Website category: sports
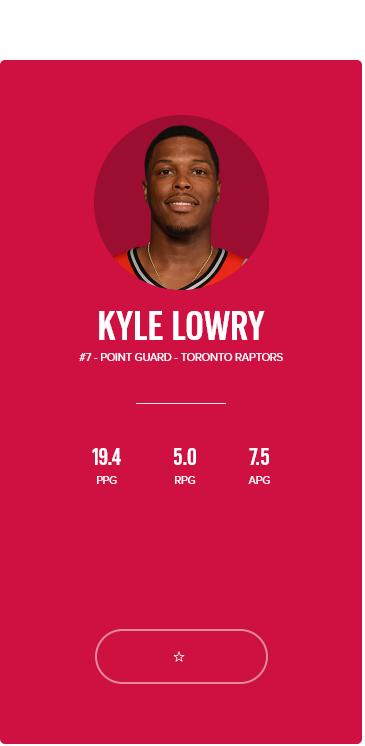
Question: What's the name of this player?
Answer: KYLE LOWRY

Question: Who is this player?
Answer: KYLE LOWRY

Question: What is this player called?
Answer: KYLE LOWRY

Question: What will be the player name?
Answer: KYLE LOWRY

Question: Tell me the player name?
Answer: KYLE LOWRY

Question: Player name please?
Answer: KYLE LOWRY

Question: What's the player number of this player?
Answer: #7

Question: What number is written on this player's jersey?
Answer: #7

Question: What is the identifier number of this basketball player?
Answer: #7

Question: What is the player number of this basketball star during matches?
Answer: #7

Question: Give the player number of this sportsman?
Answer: #7

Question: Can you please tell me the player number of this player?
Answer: #7

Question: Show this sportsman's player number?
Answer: #7

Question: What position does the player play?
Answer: POINT GUARD

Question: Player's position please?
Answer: POINT GUARD

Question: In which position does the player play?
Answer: POINT GUARD

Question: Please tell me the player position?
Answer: POINT GUARD

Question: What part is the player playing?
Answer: POINT GUARD

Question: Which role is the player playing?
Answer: POINT GUARD

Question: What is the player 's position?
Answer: POINT GUARD

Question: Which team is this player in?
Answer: TORONTO RAPTORS

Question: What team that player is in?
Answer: TORONTO RAPTORS

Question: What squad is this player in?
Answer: TORONTO RAPTORS

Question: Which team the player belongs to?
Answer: TORONTO RAPTORS

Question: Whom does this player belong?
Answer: TORONTO RAPTORS

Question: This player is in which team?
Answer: TORONTO RAPTORS

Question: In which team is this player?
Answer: TORONTO RAPTORS

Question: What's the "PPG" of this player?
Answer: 19.4

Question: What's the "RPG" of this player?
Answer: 5.0

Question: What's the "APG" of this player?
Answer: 7.5

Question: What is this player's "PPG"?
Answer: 19.4

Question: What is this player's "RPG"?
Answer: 5.0

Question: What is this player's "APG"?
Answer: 7.5

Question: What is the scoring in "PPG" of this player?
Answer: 19.4

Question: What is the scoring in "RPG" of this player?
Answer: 5.0

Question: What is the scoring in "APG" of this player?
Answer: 7.5

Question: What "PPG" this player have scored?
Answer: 19.4

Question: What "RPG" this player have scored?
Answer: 5.0

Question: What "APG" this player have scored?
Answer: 7.5

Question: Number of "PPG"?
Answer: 19.4

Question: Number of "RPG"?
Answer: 5.0

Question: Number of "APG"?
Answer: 7.5

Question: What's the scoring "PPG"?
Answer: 19.4

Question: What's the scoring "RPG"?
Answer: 5.0

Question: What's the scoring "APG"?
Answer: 7.5